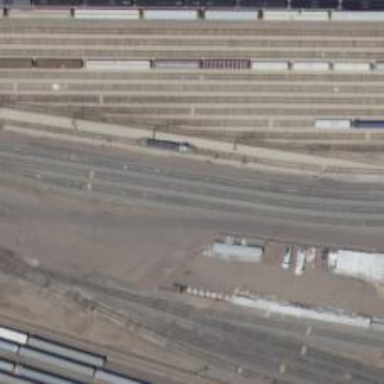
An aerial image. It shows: Railway yard.